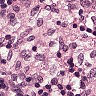
Metastatic tissue present: no